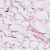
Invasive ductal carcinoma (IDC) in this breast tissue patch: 0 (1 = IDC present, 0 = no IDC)